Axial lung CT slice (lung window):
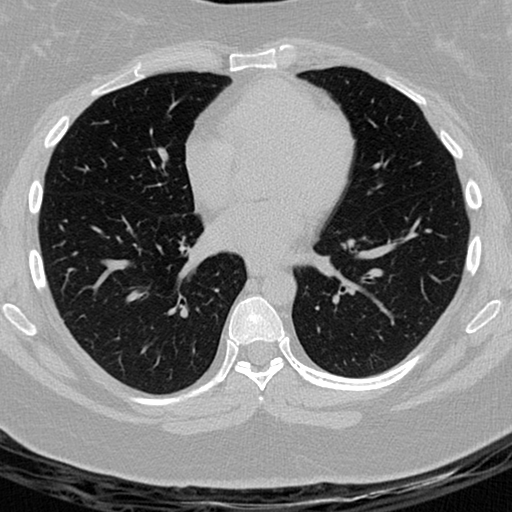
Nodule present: no